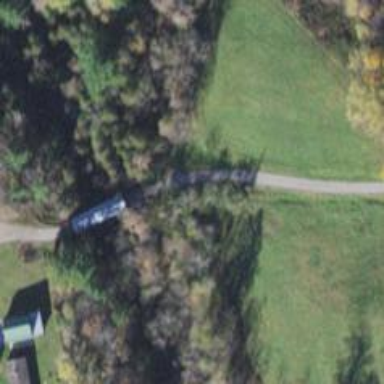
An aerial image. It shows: Covered bridge on residential road.